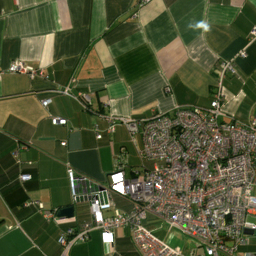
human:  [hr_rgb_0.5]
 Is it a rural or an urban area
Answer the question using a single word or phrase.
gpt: urban

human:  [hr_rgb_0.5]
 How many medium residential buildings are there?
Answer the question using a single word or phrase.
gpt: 7

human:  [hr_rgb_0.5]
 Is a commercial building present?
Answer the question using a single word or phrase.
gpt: yes

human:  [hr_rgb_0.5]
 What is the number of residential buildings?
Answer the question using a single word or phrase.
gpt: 3965

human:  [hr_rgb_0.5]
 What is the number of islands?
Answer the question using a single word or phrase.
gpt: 1

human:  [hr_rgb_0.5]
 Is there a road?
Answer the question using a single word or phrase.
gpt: yes

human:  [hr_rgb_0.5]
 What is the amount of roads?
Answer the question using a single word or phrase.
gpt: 583

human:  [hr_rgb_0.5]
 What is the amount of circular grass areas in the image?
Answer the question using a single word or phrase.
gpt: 3

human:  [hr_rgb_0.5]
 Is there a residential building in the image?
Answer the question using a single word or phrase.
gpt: yes

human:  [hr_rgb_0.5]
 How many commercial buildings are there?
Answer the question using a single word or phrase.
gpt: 79

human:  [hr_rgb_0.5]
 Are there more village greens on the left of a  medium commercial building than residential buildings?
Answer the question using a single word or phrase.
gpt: no

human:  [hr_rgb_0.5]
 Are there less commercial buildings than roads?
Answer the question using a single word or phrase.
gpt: yes

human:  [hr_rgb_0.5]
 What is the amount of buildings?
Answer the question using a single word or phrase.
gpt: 4107

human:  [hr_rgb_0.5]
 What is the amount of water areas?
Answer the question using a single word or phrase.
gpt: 38

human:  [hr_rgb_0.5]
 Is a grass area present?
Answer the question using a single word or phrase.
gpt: yes

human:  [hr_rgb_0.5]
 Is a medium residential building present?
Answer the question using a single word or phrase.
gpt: yes

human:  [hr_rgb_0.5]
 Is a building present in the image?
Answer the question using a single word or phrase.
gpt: yes

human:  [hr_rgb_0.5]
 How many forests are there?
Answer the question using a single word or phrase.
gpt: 60

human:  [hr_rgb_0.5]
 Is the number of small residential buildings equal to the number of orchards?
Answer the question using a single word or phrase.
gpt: no

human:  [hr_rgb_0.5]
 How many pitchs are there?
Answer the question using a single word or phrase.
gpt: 9

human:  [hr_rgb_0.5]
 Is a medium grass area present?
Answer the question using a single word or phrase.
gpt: yes

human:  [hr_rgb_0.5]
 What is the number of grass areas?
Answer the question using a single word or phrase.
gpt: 141

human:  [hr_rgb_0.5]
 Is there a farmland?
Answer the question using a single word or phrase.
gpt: yes

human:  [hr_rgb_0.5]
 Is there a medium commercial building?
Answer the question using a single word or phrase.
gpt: yes

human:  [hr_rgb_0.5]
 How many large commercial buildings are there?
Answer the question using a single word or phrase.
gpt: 6

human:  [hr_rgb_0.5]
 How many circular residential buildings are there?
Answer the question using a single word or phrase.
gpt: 1

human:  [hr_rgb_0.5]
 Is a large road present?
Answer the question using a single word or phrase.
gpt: no

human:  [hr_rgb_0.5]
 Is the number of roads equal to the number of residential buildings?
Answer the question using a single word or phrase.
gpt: no

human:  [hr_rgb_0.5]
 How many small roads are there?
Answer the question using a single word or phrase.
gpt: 583

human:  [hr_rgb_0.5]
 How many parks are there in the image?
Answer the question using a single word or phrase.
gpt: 3

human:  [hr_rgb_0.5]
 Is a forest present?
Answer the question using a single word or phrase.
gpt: yes

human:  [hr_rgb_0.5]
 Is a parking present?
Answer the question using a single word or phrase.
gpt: yes

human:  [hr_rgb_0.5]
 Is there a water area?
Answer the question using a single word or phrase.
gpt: yes

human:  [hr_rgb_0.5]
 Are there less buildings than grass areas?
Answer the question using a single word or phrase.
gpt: no

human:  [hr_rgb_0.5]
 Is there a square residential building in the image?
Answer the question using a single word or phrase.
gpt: yes

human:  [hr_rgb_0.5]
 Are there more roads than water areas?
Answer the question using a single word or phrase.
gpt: yes

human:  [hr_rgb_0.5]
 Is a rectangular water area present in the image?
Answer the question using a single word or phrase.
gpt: yes

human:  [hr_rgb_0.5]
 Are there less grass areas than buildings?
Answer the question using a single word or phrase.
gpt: yes

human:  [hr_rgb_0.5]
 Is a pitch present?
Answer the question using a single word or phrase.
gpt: yes

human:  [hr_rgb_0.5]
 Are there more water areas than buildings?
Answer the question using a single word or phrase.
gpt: no

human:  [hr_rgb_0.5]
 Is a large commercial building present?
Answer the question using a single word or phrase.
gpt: yes

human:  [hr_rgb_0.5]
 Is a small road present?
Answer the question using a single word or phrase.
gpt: yes

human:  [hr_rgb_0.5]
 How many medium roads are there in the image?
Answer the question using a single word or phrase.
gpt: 0

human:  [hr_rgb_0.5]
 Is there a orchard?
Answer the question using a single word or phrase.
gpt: yes

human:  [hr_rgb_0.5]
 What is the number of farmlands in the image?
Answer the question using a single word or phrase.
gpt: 36

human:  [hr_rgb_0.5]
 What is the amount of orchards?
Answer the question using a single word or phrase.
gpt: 63

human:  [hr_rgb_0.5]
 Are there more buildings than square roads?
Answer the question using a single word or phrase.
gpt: yes

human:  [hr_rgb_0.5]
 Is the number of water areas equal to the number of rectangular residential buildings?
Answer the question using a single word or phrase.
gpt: no

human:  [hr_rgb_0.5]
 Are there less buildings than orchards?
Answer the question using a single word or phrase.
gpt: no

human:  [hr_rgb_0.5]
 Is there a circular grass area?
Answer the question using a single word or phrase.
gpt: yes

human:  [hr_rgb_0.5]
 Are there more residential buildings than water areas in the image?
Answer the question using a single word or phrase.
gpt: yes

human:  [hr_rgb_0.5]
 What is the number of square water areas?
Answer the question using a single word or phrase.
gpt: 6

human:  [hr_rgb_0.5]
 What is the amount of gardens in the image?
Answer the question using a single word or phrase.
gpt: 8

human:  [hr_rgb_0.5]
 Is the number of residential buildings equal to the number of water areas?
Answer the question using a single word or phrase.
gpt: no

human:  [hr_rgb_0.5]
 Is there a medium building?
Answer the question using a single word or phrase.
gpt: yes

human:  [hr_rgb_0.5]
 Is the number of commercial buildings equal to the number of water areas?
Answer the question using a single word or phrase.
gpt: no

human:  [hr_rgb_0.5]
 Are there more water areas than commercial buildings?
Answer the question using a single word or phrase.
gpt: no

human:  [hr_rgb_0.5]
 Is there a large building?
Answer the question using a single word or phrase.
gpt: yes

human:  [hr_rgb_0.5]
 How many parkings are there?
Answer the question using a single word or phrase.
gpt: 17

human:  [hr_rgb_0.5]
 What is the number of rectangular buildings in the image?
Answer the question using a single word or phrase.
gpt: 2375

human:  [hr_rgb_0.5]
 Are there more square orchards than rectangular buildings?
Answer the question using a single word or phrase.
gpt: no

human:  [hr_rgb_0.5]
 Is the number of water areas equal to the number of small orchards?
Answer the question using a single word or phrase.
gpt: no

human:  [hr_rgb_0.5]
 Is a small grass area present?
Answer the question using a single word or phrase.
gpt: yes

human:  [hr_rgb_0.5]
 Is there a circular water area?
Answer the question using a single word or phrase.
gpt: yes